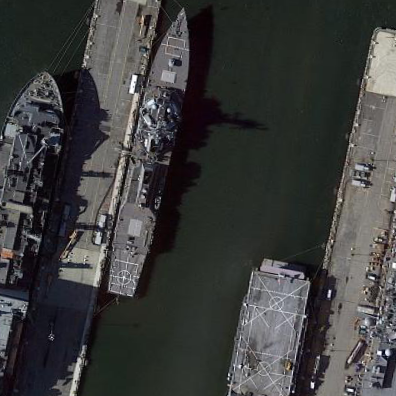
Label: destroyer